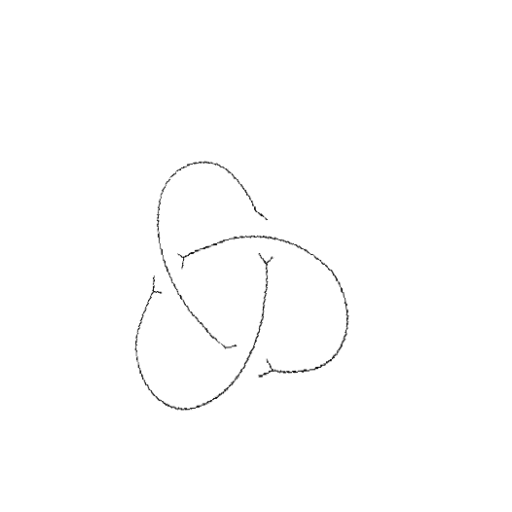
Crossing number: 3